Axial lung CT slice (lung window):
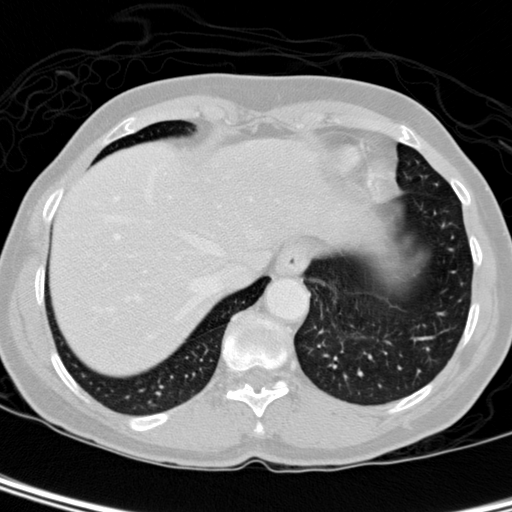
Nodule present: no